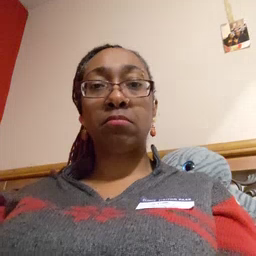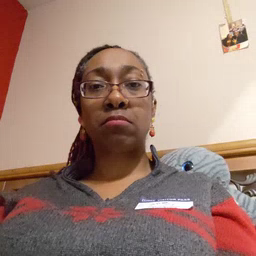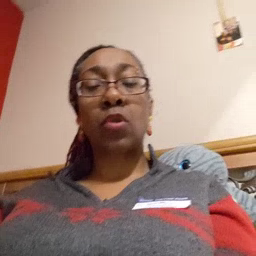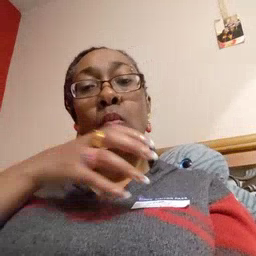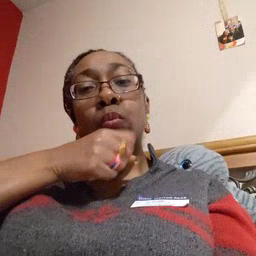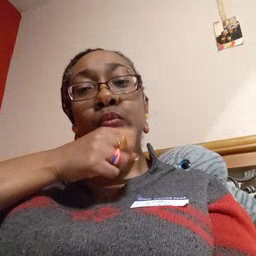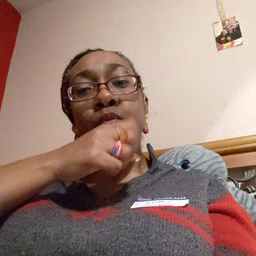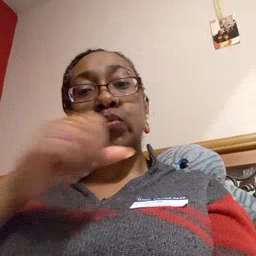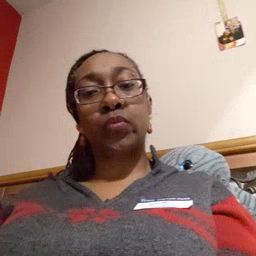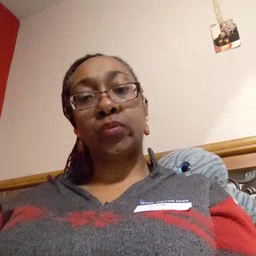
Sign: orange